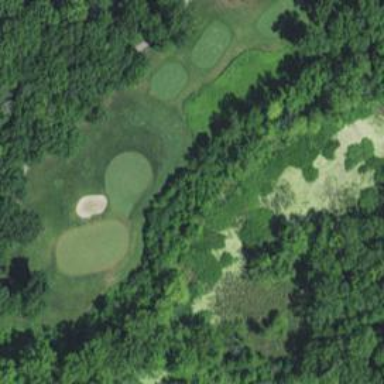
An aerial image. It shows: Golf rough area.